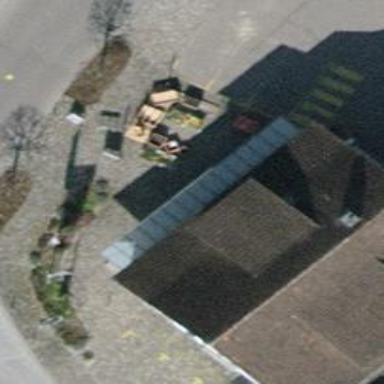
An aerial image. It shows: Convenience shop.